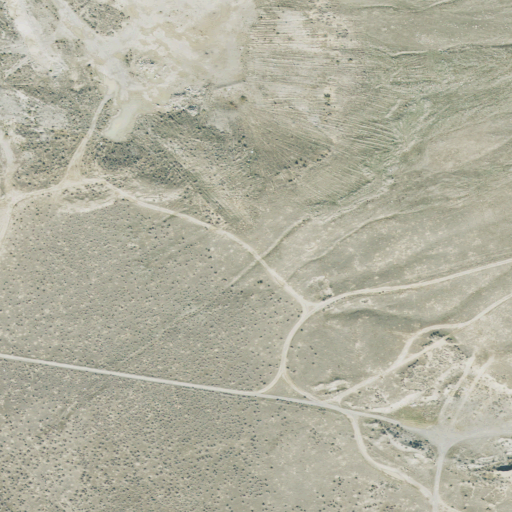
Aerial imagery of valley in Utah named Tabbys Canyon containing shrub and grassland